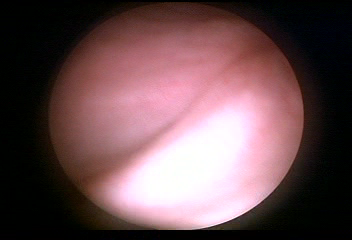
Modality: WLC
Class: Normal mucosa
Bladder cancer association: No